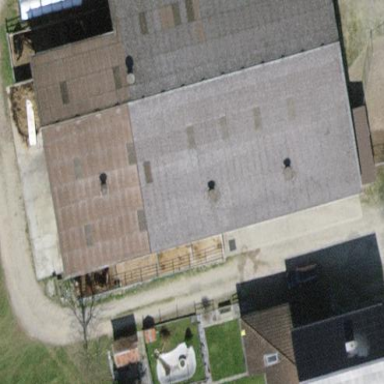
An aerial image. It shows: Farmyard area.